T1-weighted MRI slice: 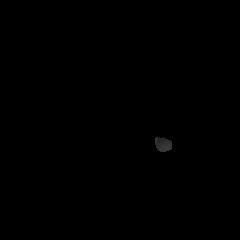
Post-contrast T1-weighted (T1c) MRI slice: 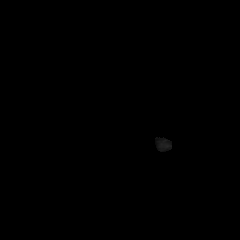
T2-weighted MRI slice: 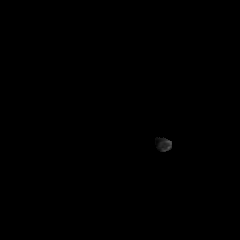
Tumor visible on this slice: no